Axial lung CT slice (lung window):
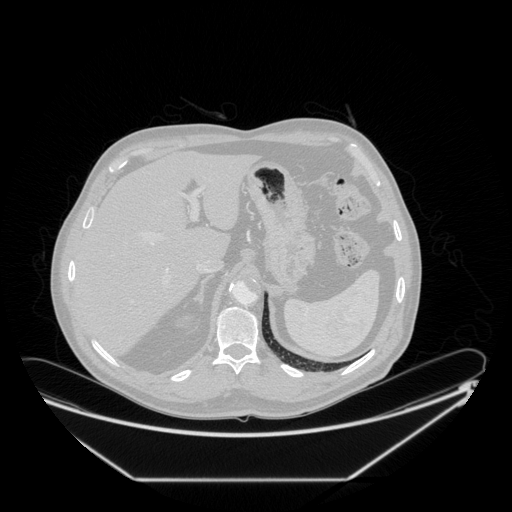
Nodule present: no